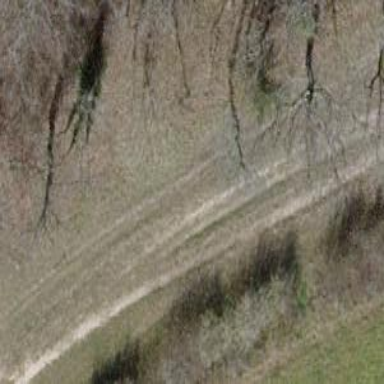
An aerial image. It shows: Ground path.